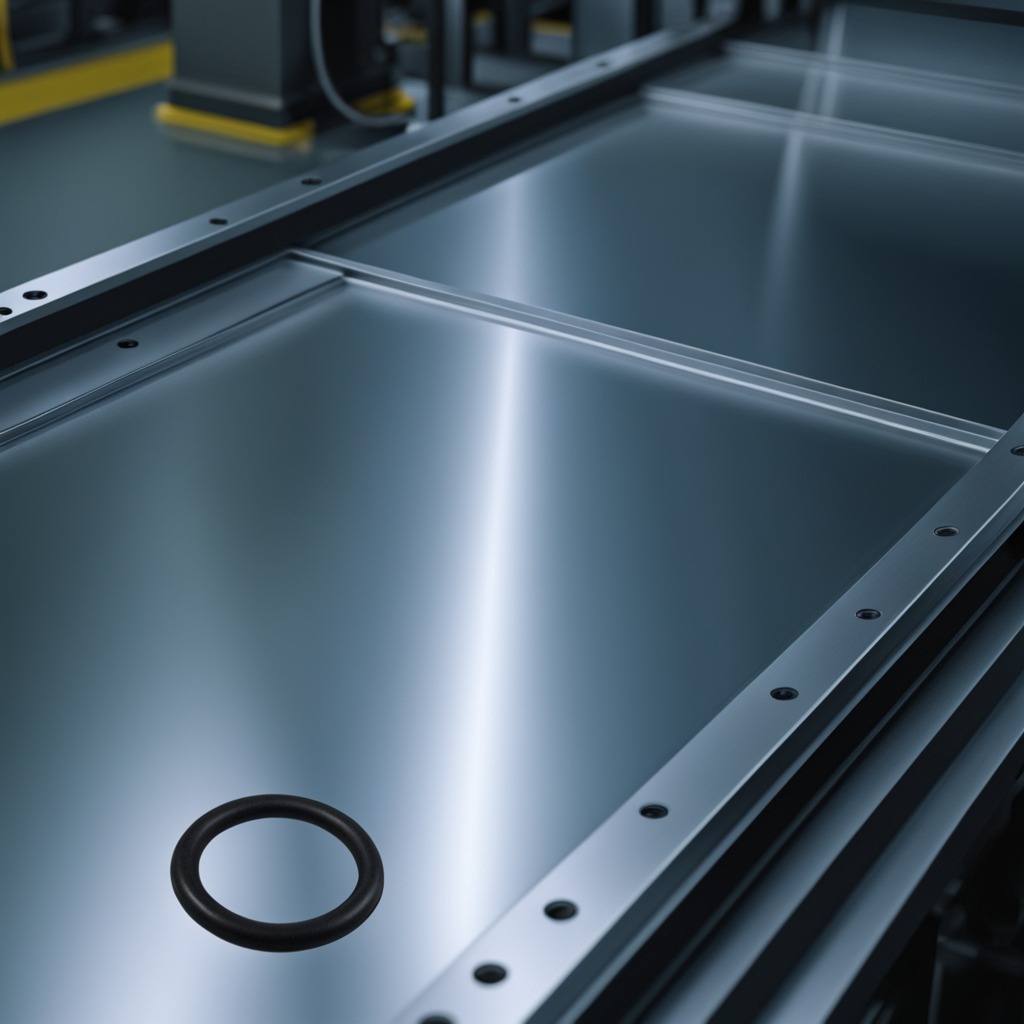
A rubber O-ring lies on the metal table in a machine shop under fluorescent lights.